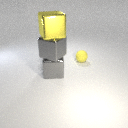
small yellow rubber sphere behind large gray metal cube